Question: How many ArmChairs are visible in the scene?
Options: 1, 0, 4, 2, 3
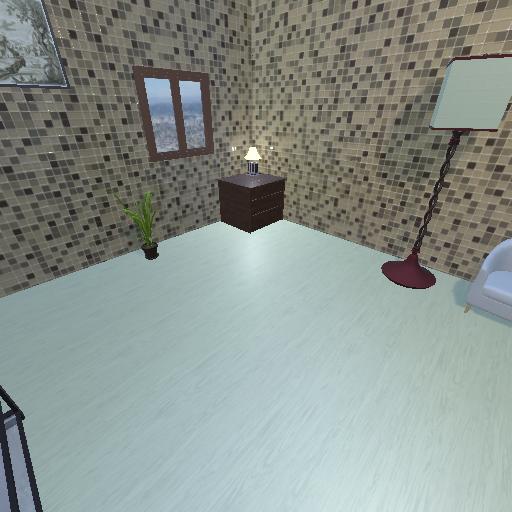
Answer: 1